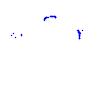
Particle: kaon